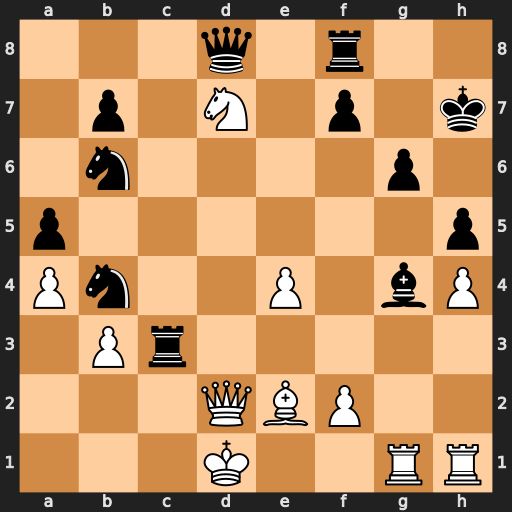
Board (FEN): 3q1r2/1p1N1p1k/1n4p1/p6p/Pn2P1bP/1Pr5/3QBP2/3K2RR
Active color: w
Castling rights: -
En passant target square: -
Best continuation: Nxf8+ Qxf8 Qxc3